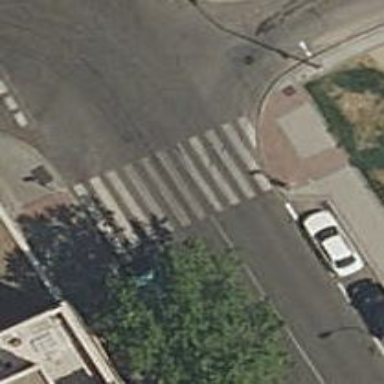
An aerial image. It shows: Uncontrolled zebra crossing on the road.